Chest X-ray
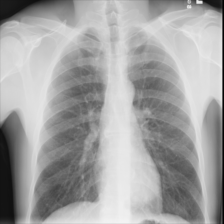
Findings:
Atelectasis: negative
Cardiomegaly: negative
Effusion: negative
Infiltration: negative
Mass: negative
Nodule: negative
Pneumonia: negative
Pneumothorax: negative
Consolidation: negative
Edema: negative
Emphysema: negative
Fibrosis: negative
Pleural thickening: negative
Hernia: negative